Question: I try to set up .hgrc file:
'''
[ui]
username = MyName MySecondName <mymail@gmail.com>
'''
I placed it under S:/Users/myusername/.hgrc
WHen I try
'''
hg commit
'''
or just
'''
hg
'''
I get following:

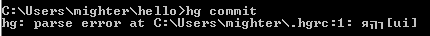
Answer: It looks like your configuration file starts with a UTF-8 BOM ('0xEF 0xBB 0xBF'). Removing that should fix the problem for starters, but might result in errors because AFAIK '.hgrc' is supposed to be in the default locale charset (not UTF-8).